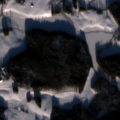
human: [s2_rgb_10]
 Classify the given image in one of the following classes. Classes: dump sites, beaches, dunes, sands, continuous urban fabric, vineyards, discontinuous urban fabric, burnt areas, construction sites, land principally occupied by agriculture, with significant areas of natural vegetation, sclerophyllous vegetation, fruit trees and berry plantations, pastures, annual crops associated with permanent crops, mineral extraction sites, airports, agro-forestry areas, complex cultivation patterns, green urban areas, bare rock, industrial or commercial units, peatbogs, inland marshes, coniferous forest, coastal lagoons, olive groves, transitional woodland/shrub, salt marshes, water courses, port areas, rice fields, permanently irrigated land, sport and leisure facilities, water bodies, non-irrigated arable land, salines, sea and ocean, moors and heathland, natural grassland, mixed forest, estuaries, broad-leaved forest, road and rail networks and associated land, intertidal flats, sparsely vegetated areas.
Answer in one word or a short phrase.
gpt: land principally occupied by agriculture, with significant areas of natural vegetation, coniferous forest, mixed forest, water bodies